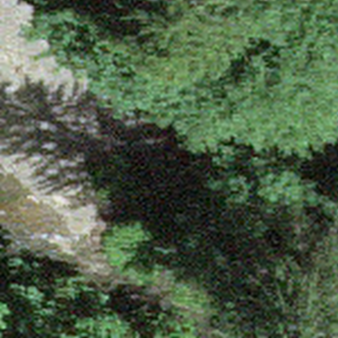
Label: bouldering_area